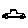
Label: car